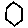
Label: hexagon